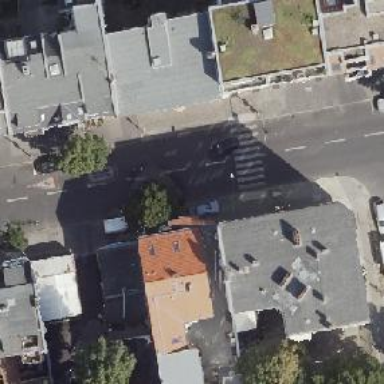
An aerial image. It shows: There is parking obstacle present in the area.